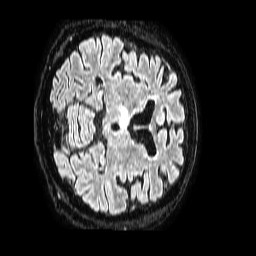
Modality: FLAIR
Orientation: axial
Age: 80
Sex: male
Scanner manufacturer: philips
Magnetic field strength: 1.5 T
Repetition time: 4.8 s
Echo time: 0.3 s